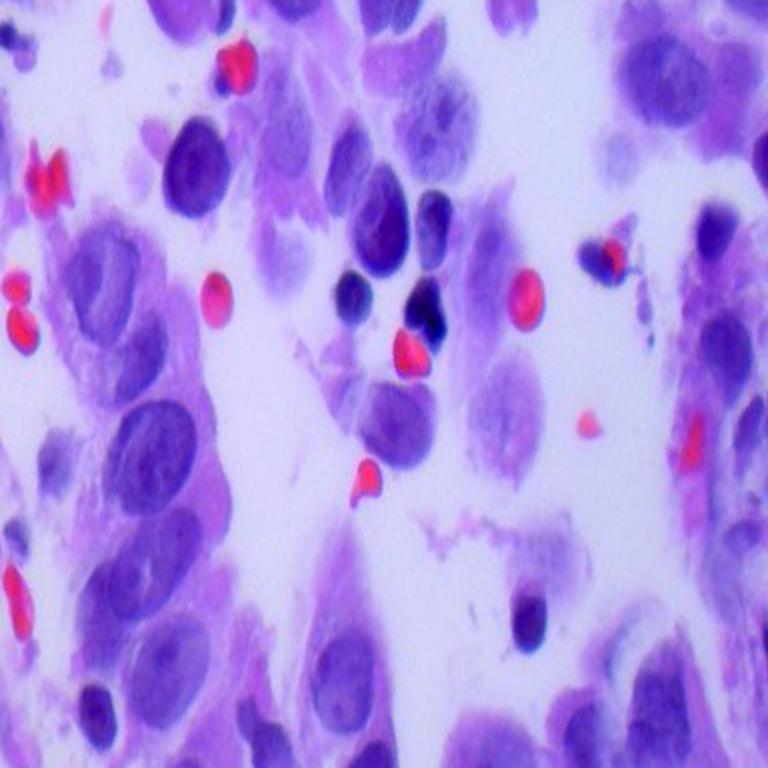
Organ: lung
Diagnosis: adenocarcinomas